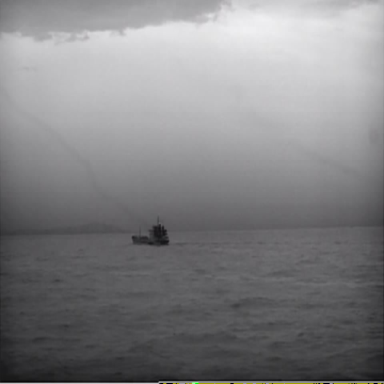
There is a liner in the infrared image.